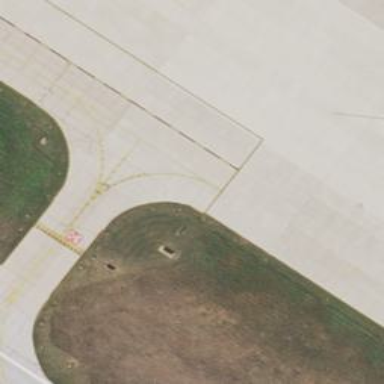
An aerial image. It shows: View of taxiway at the airport.